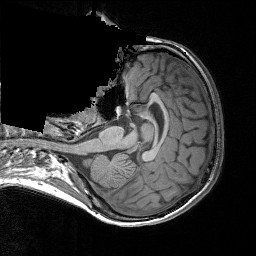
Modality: T1w
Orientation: axial